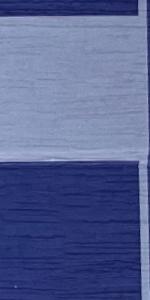
Label: Empty